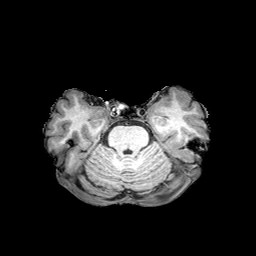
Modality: T1w
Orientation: coronal
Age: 62
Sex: male
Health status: healthy